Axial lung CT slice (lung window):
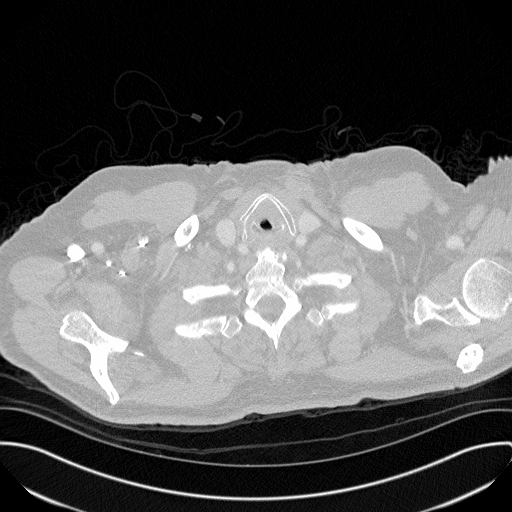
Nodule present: no